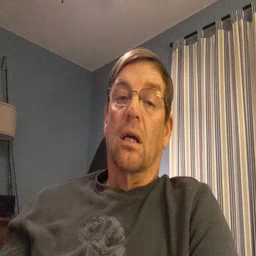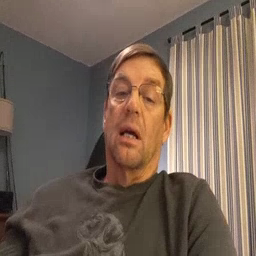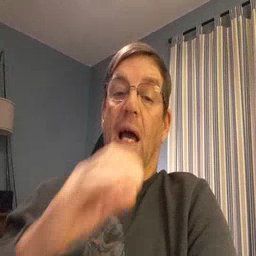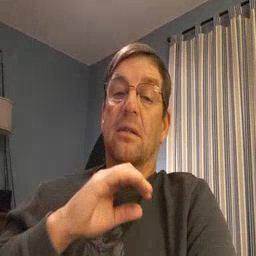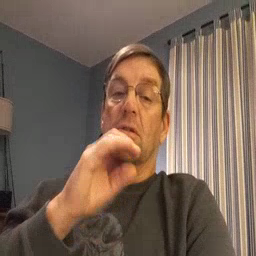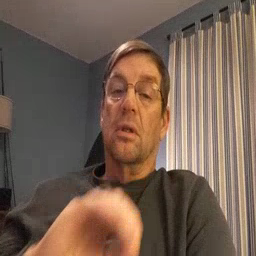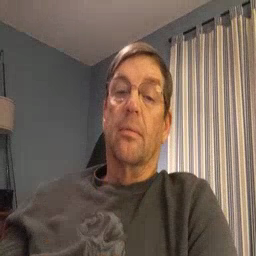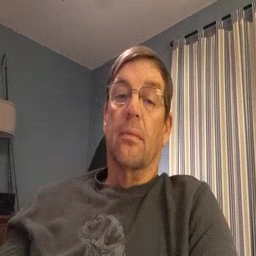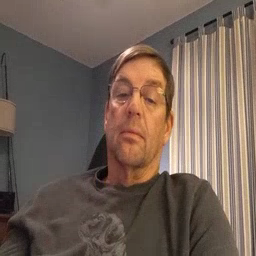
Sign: icecream